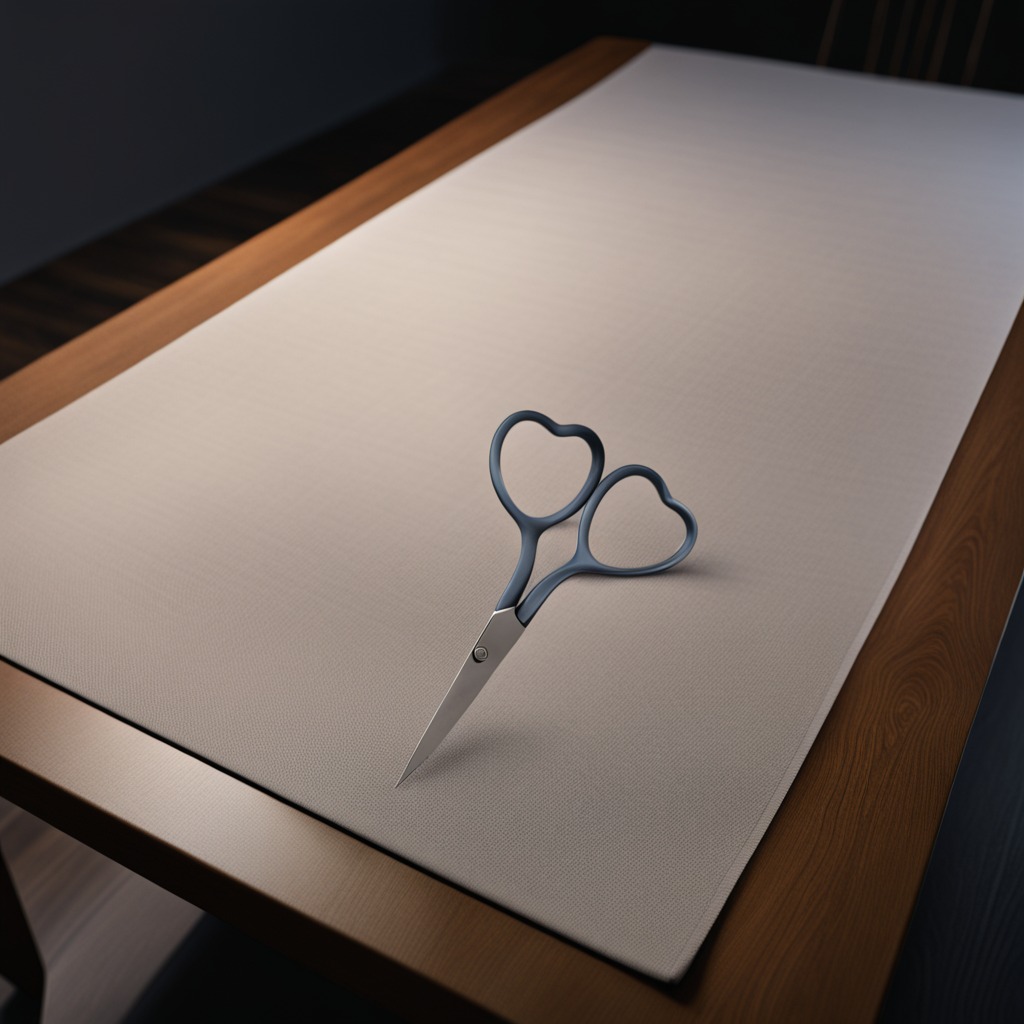
A scissor lying on the wooden table inside a workshop at night.